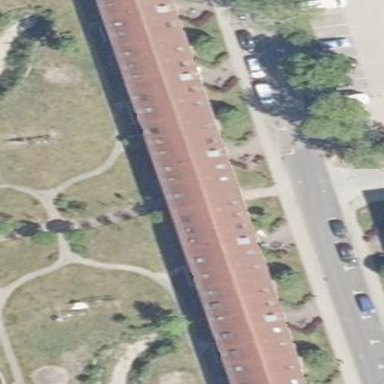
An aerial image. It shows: Apartments building with gambrel roof oriented along its axis.